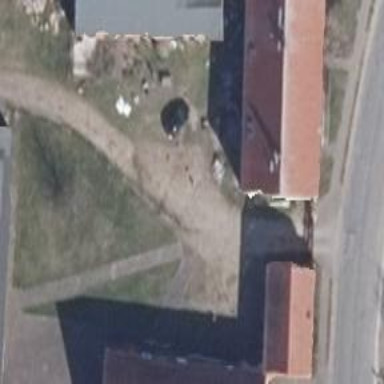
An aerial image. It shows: Community centre.